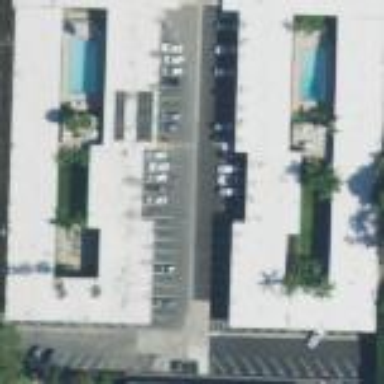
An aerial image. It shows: Parking area.